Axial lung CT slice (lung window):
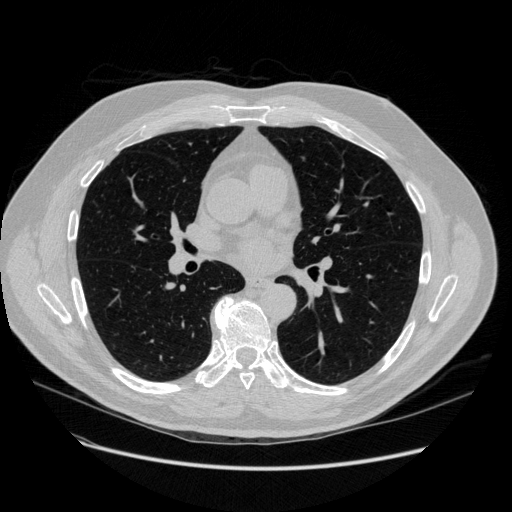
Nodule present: no